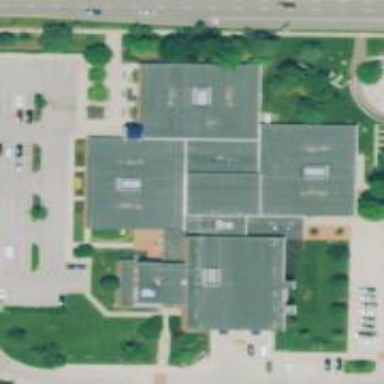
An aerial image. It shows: Community center building.